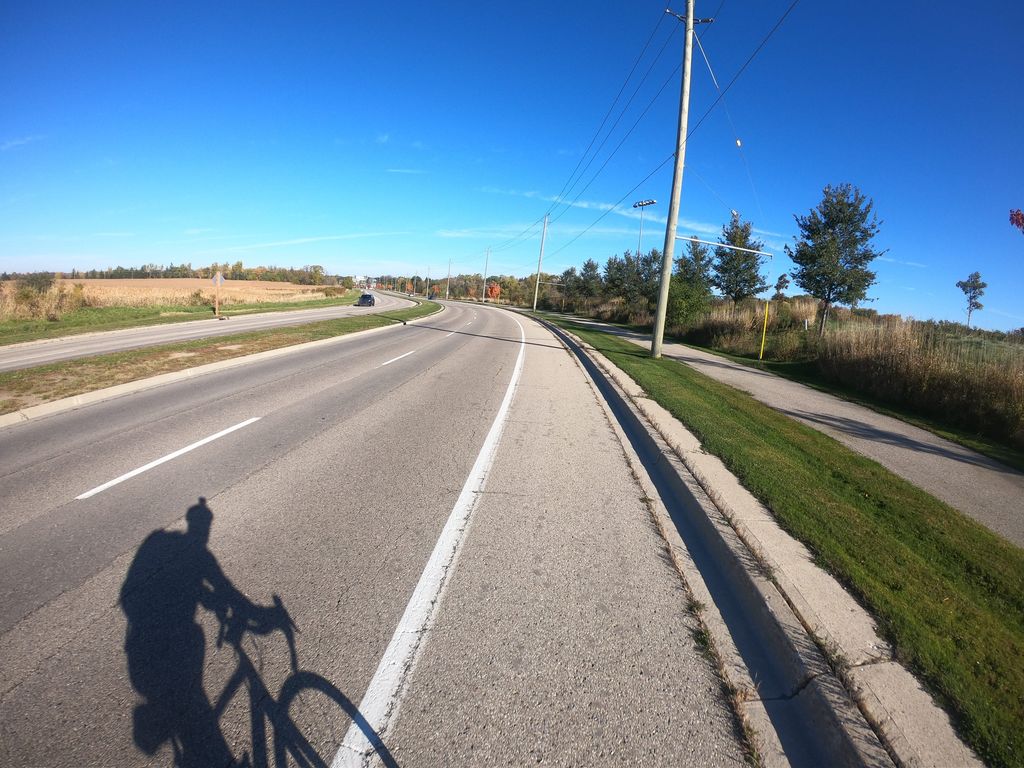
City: kitchener-waterloo